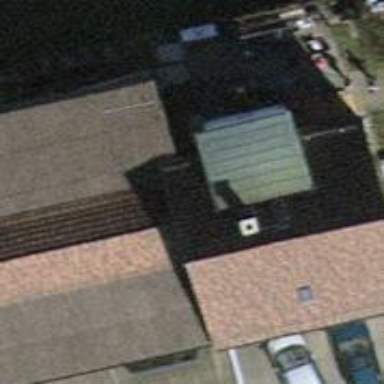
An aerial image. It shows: Police building.